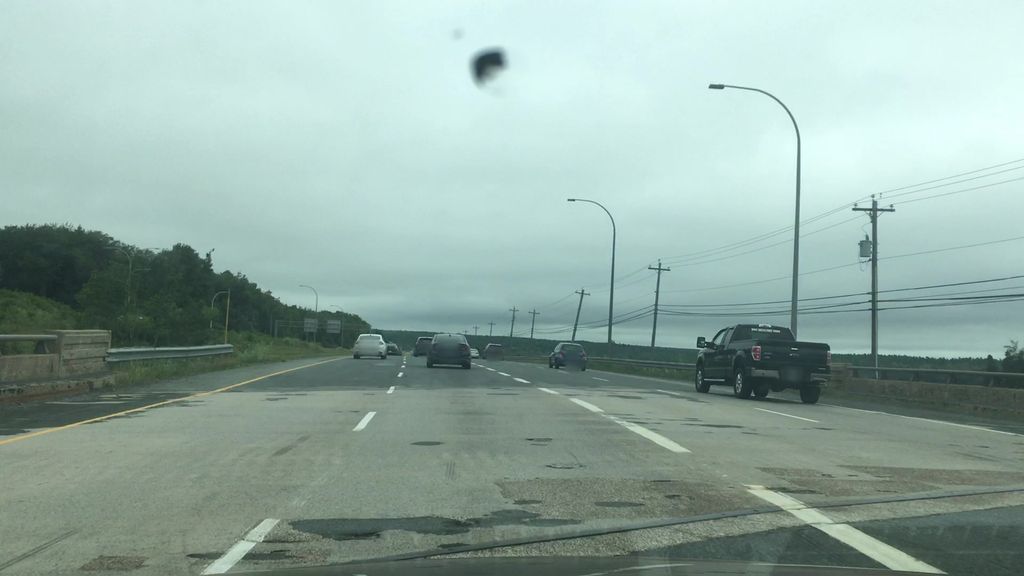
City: halifax